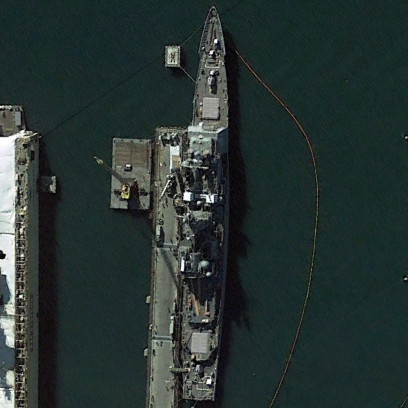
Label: cruiser